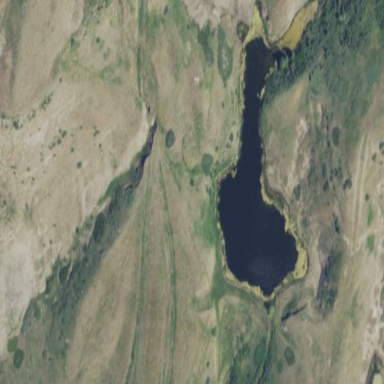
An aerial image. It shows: Reservoir.